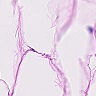
Metastatic tissue present: no